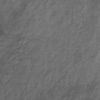
Label: not_dusty